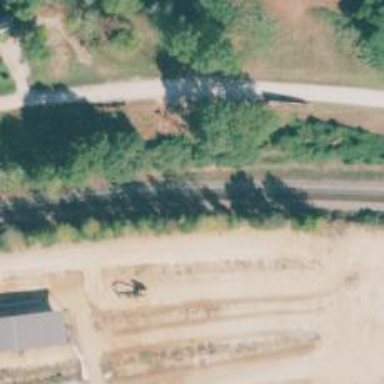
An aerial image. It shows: Railway track.